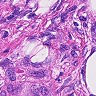
Metastatic tissue present: yes